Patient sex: F
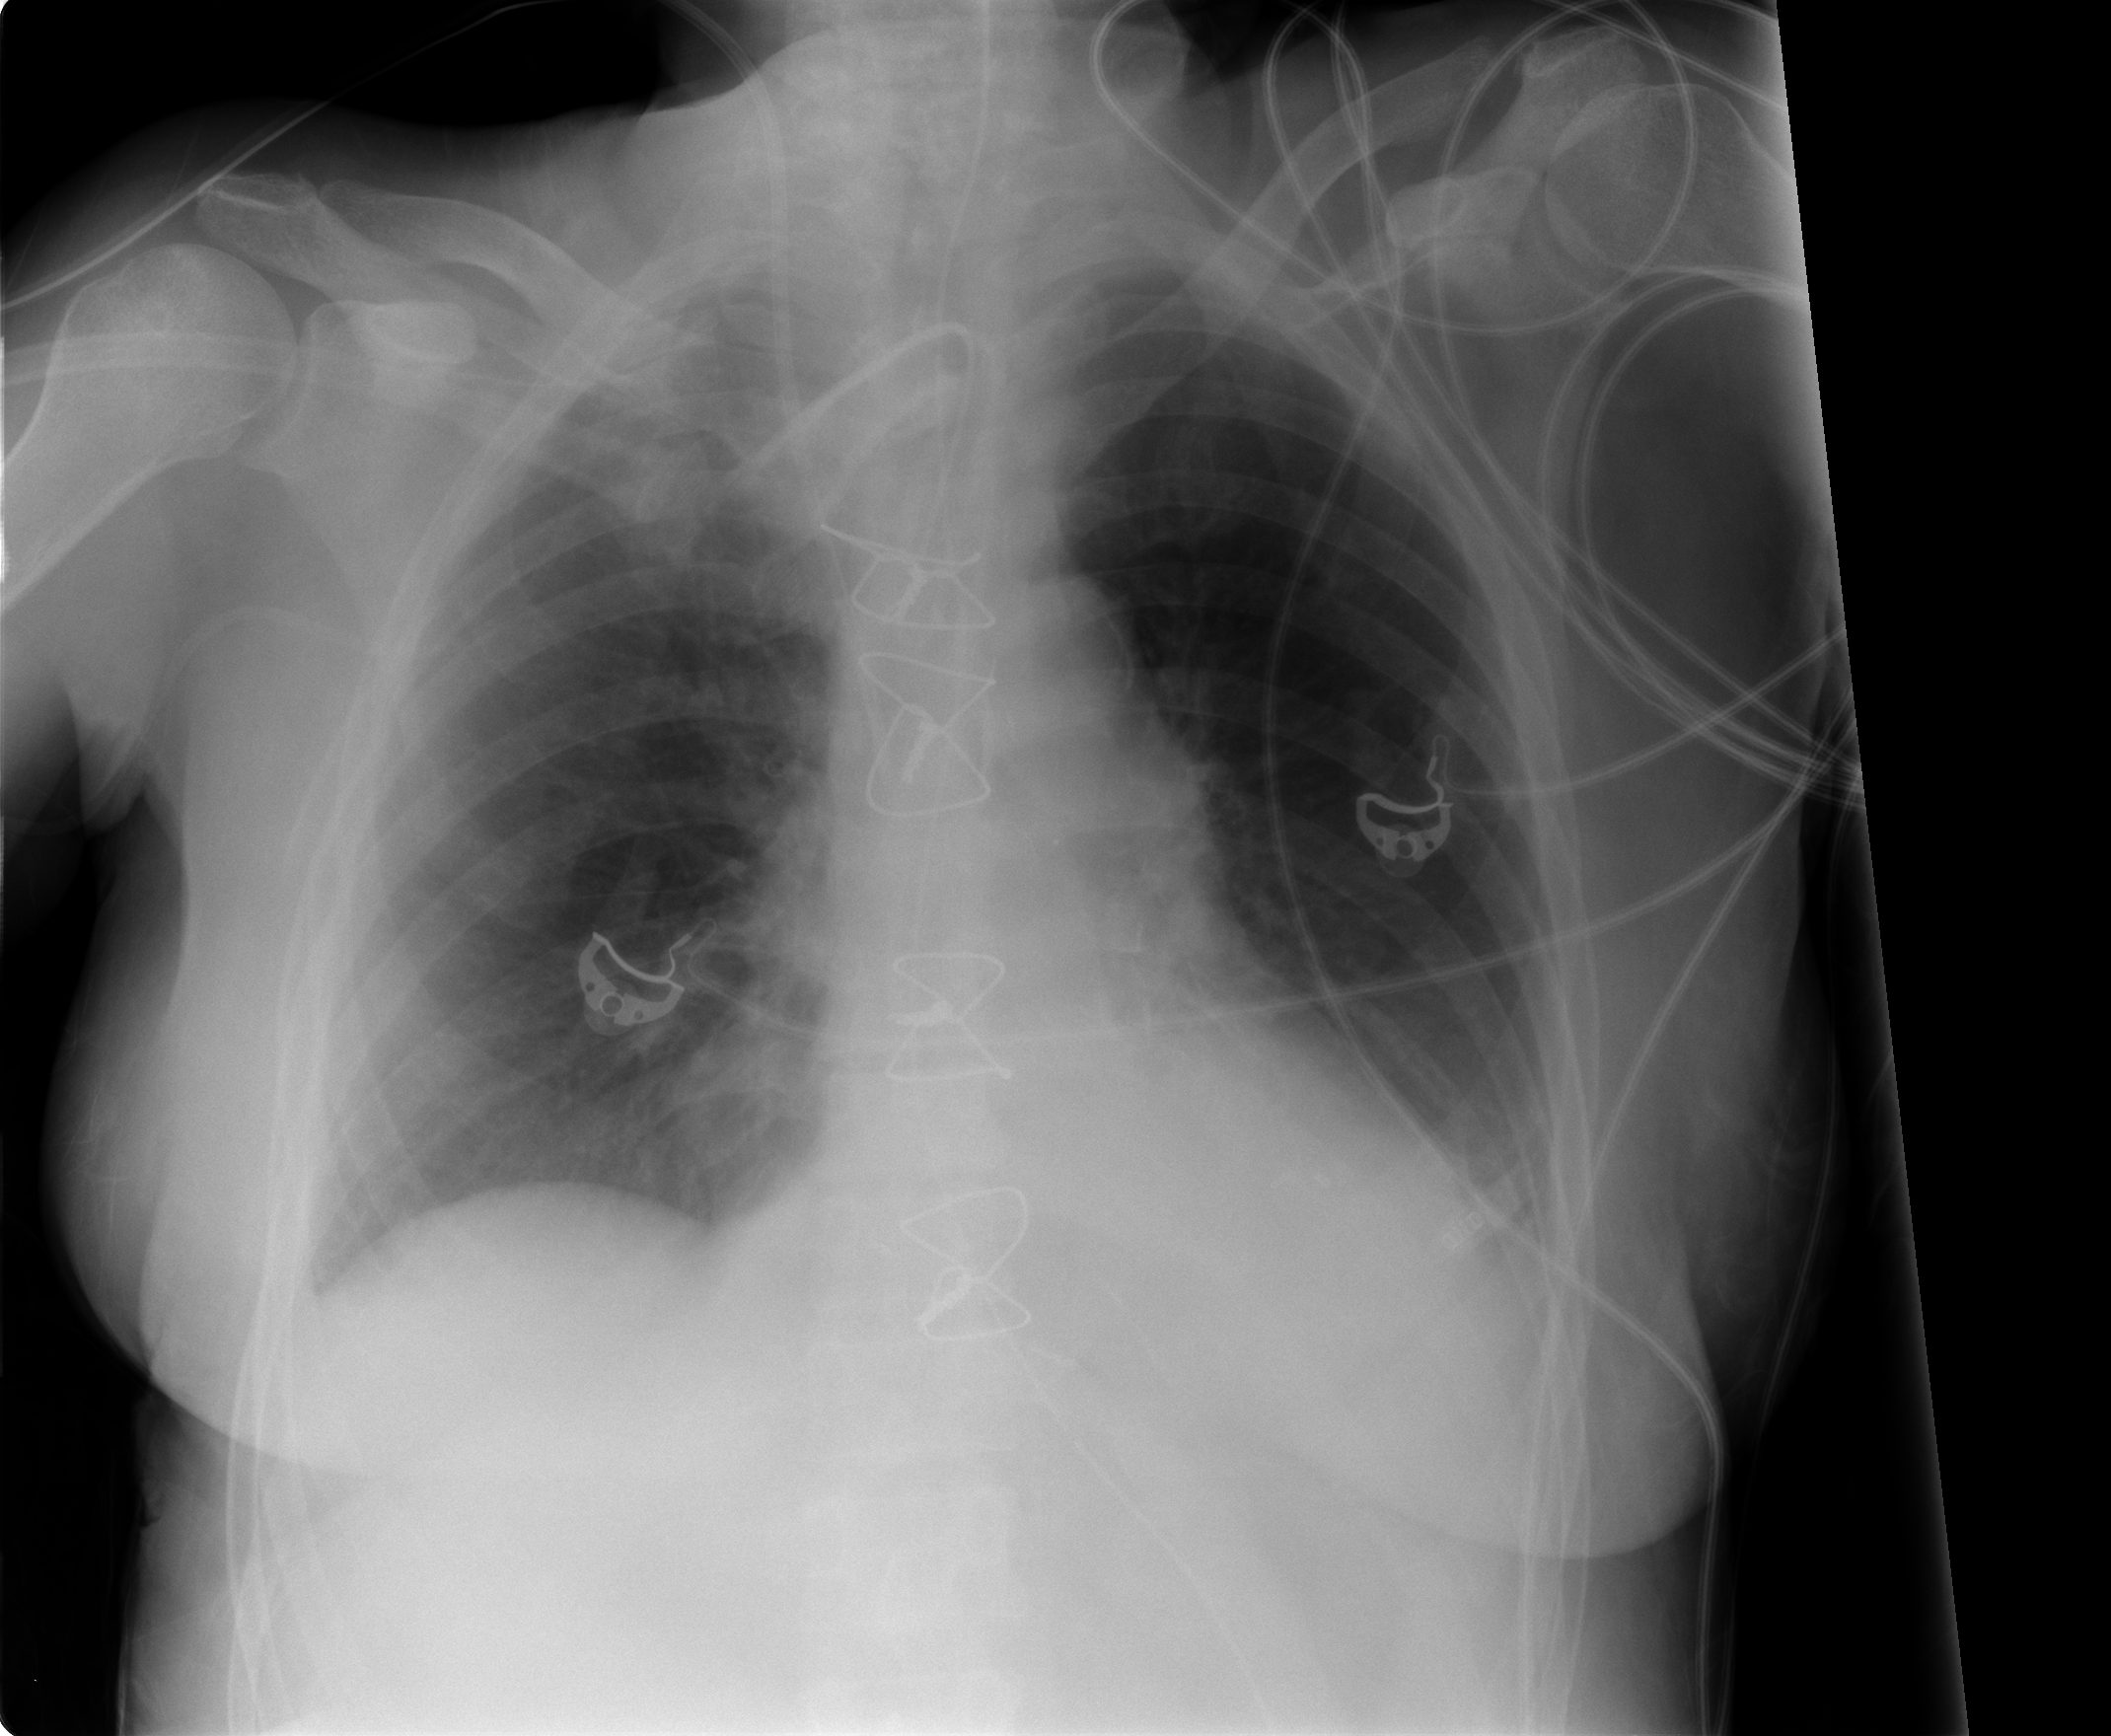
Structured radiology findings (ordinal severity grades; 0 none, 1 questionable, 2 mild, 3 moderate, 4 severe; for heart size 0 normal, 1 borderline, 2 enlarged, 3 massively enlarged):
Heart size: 0
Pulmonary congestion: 1
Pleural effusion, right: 1
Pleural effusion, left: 2
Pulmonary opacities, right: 1
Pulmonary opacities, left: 0
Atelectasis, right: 0
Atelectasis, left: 2